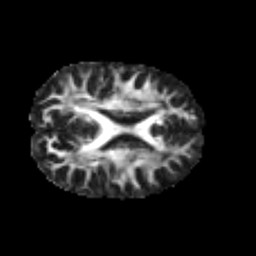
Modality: FA
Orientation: axial
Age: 28
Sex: male
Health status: healthy